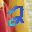
Label: 2